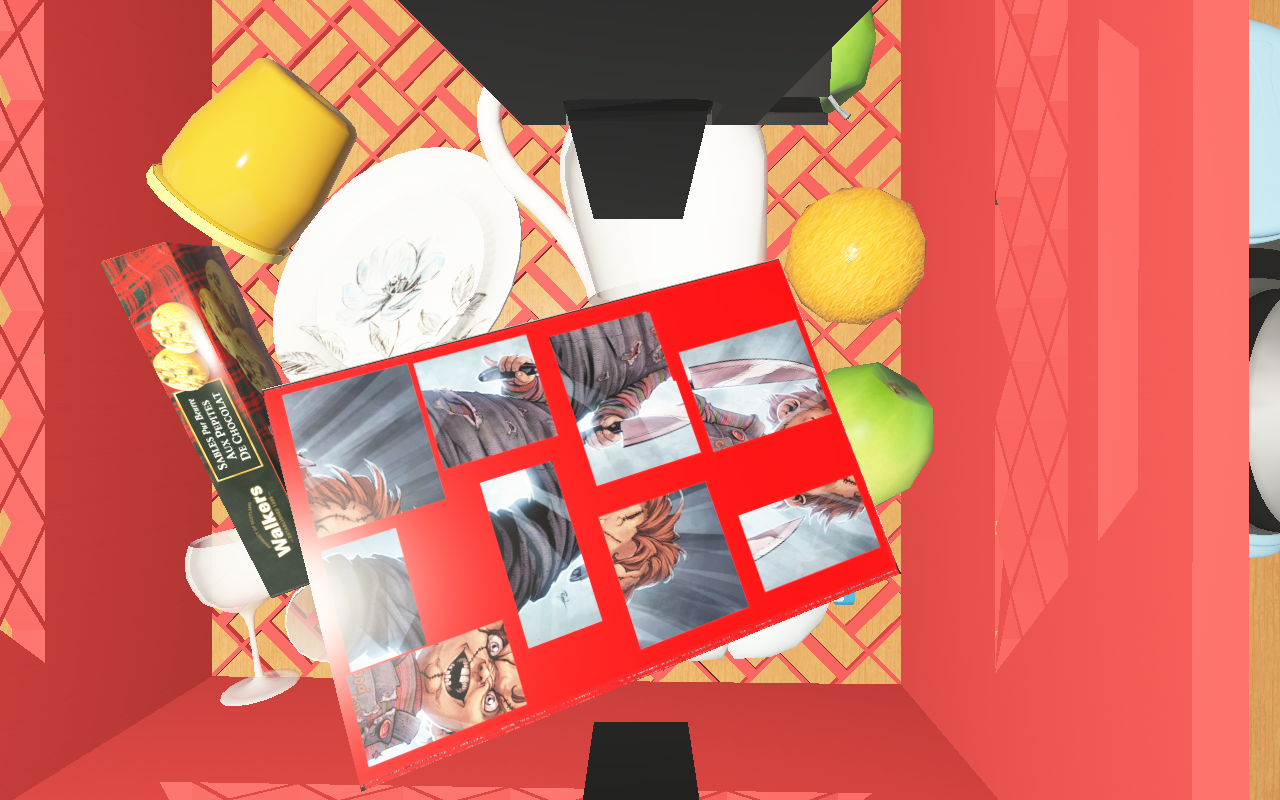
Objects in the scene:
carafe
water bottle
apple
orange
spoon
glass
wineglass
jam jar
cereal box
biscuit box